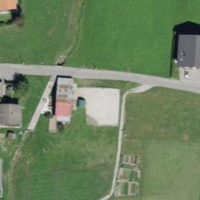
EUNIS habitat code: 55
Species observed at this site:
Geum rivale